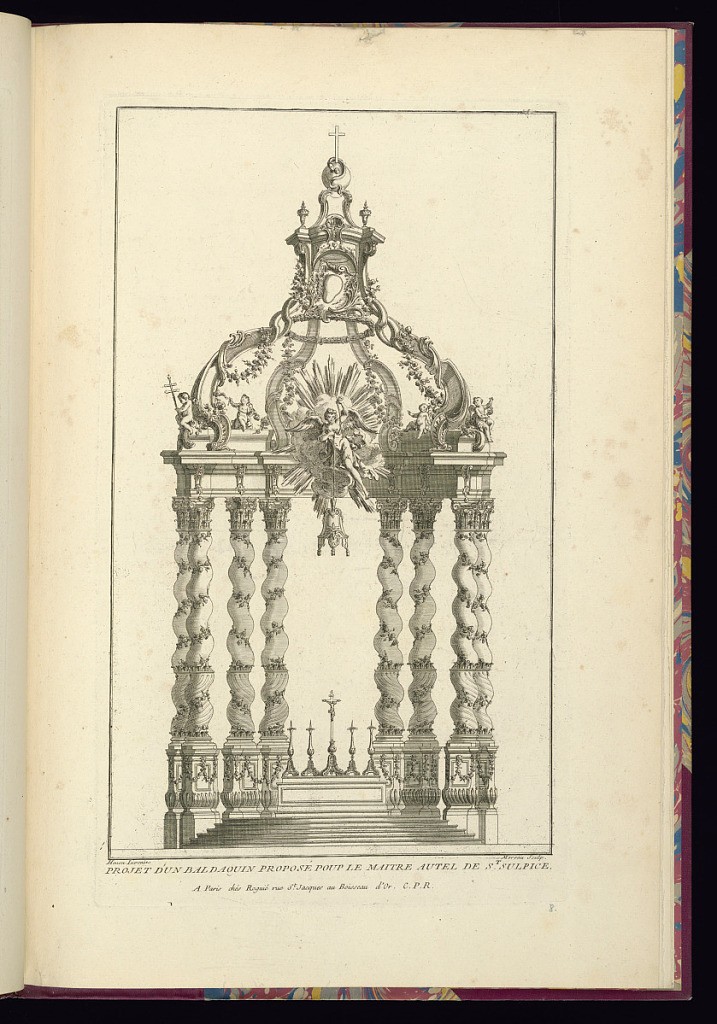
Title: PROJET D'UN BALDAQUIN PROPOSÉ POUR LE MAITRE AUTEL DE ST. SULPICE
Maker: Antoine Hénon, French, active 18th century
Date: mid- 18th century
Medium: Engraving on laid paper
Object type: Print
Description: Design for a baldachin for the high altar of St. Sulpice. The baldachin features undulating, spiraling columns, and an angel holding a small canopy from a rope in front of radiating clouds at the top. The design also features garlands, scroll, rinceaux, and a cartouche. The plate is signed.